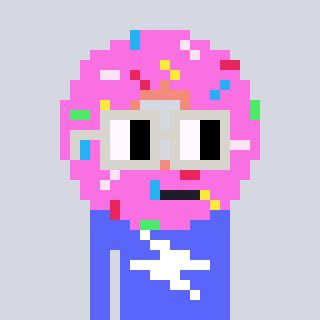
a pixel art character with square light gray glasses, a doughnut-shaped head and a purple-colored body on a cool background